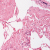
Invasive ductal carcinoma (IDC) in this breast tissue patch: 0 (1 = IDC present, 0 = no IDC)